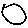
Label: moon